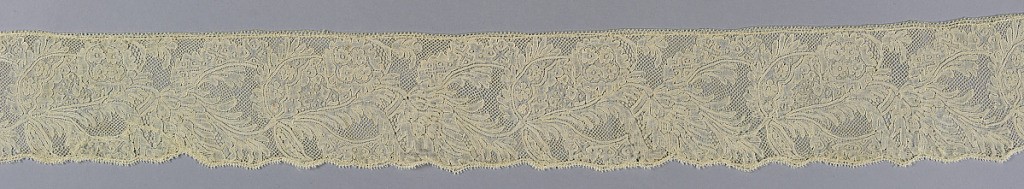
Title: Edging
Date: early 18th century
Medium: linen Technique: bobbin lace, Mechlin style with five hole ground
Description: Mechlin lace worked with a design of a plumed leaf form and conventionalized floral motifs with five hole ground and snow ball fillings.